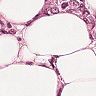
Metastatic tissue present: yes